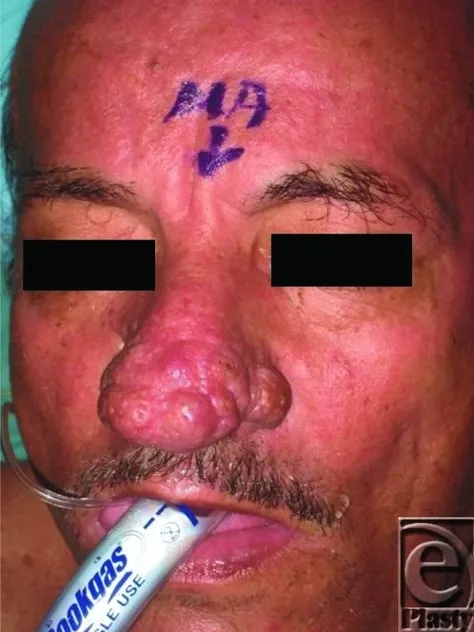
Classic appearance of rhinophyma with a bulbous, cosmetic nasal deformity causing distortion of the aesthetic subunits of the lower nose. Alar thickening can eventually lead to obstruction of the external nasal valves.
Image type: medical_photograph (other_medical_photograph)